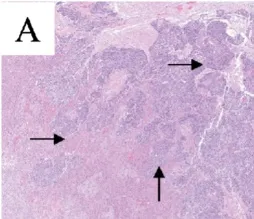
Histology of a meningioma (CNS WHO grade 1) with tumor-to-meningioma metastasis from adenocarcinoma; hematoxylin and eosin staining at low and high magnification (A-B).
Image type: pathology (h&e)